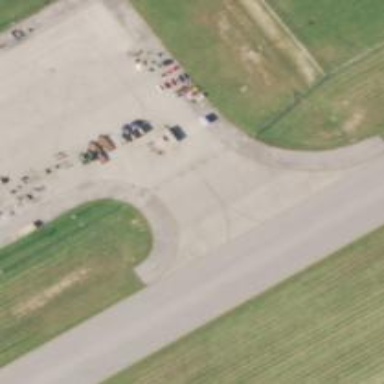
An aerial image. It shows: View of taxiway at the airport.